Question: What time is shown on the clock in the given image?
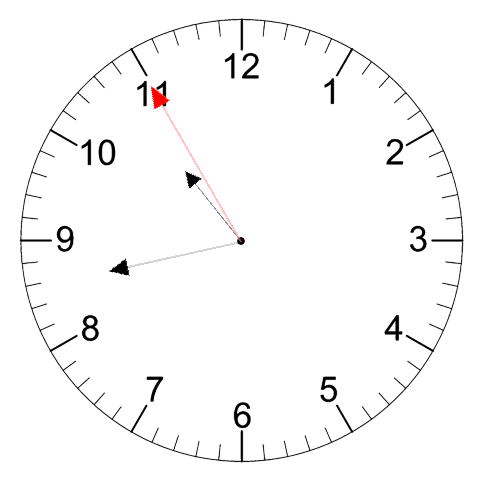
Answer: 10:42:55